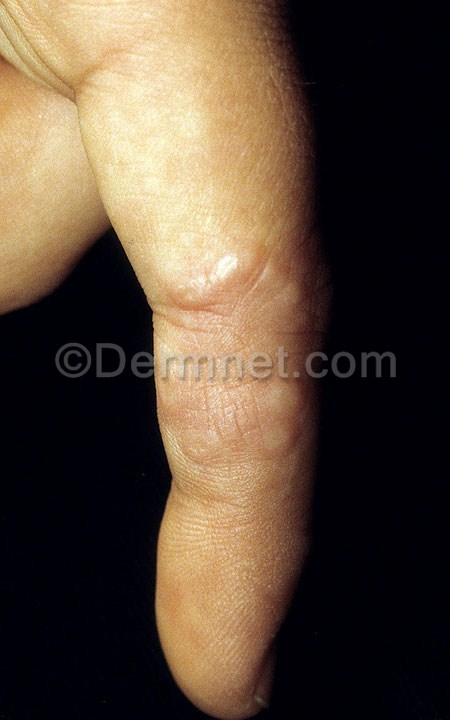
Disease: Systemic Disease